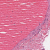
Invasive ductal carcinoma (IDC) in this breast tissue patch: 0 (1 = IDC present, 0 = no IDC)